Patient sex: M
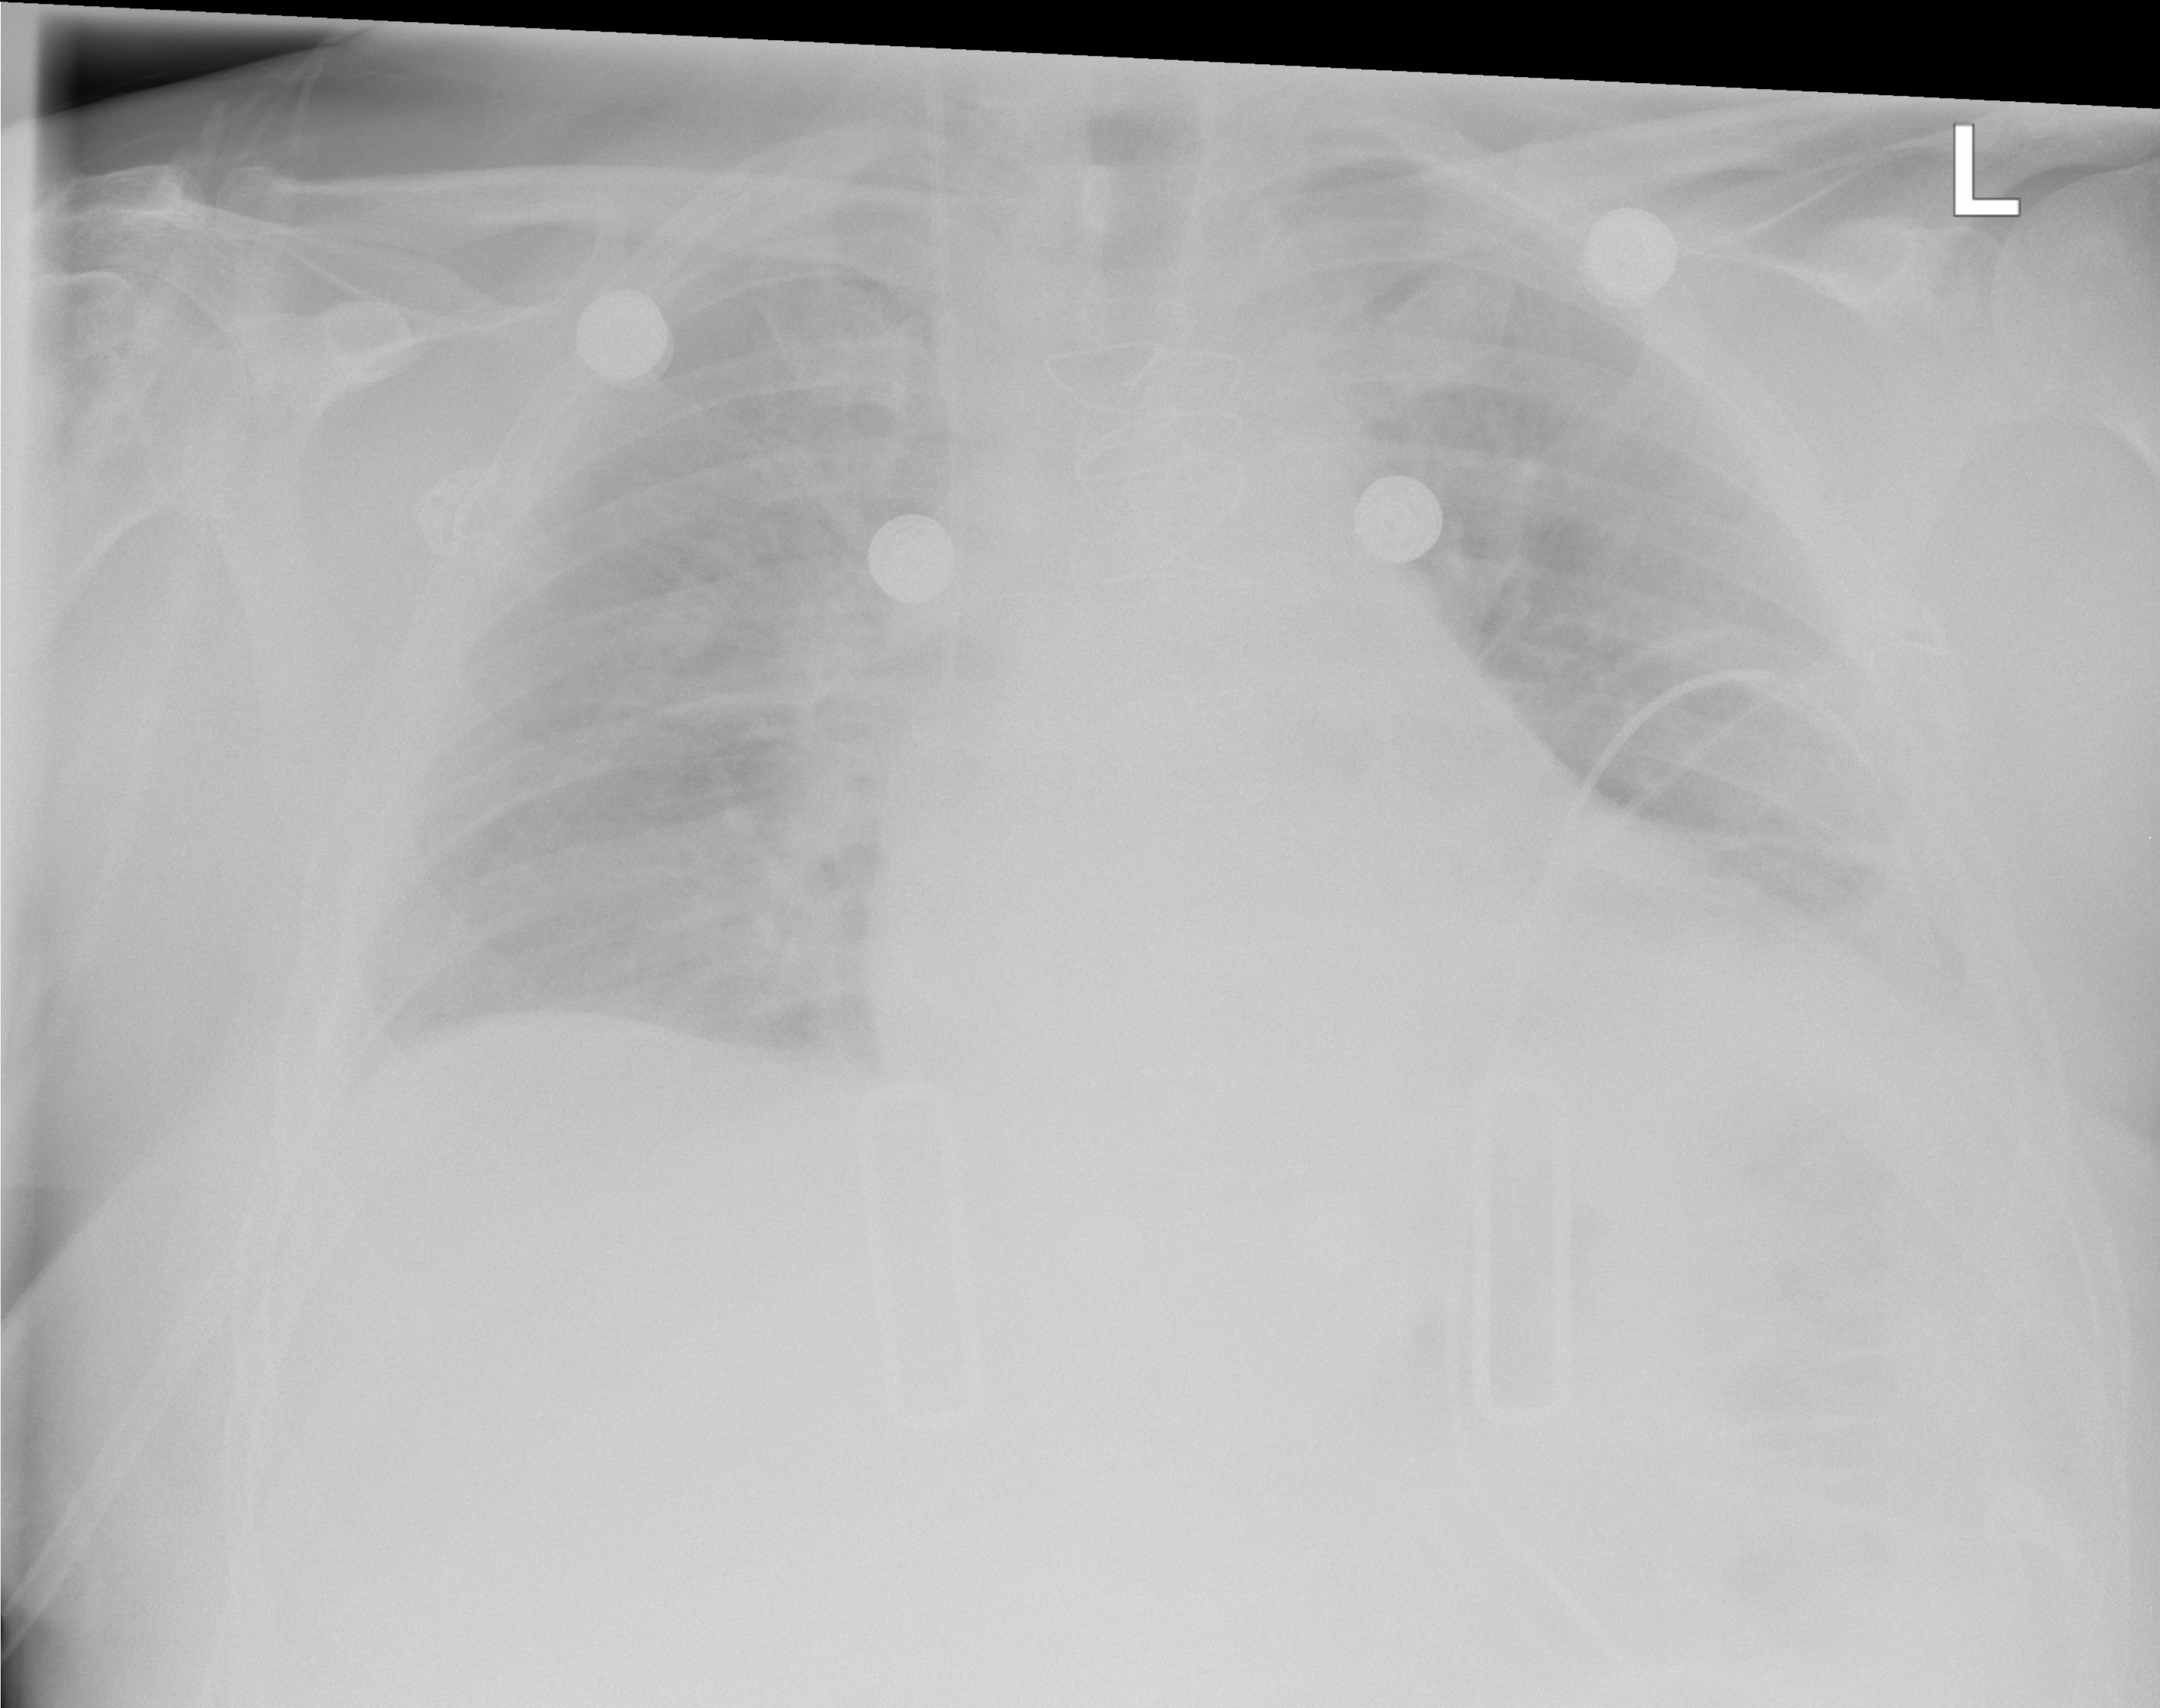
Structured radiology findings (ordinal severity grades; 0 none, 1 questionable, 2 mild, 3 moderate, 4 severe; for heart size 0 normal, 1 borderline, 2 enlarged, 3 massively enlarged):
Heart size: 2
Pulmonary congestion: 2
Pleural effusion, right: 0
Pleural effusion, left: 2
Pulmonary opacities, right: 0
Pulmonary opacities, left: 0
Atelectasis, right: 3
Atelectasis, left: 3